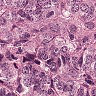
Metastatic tissue present: yes